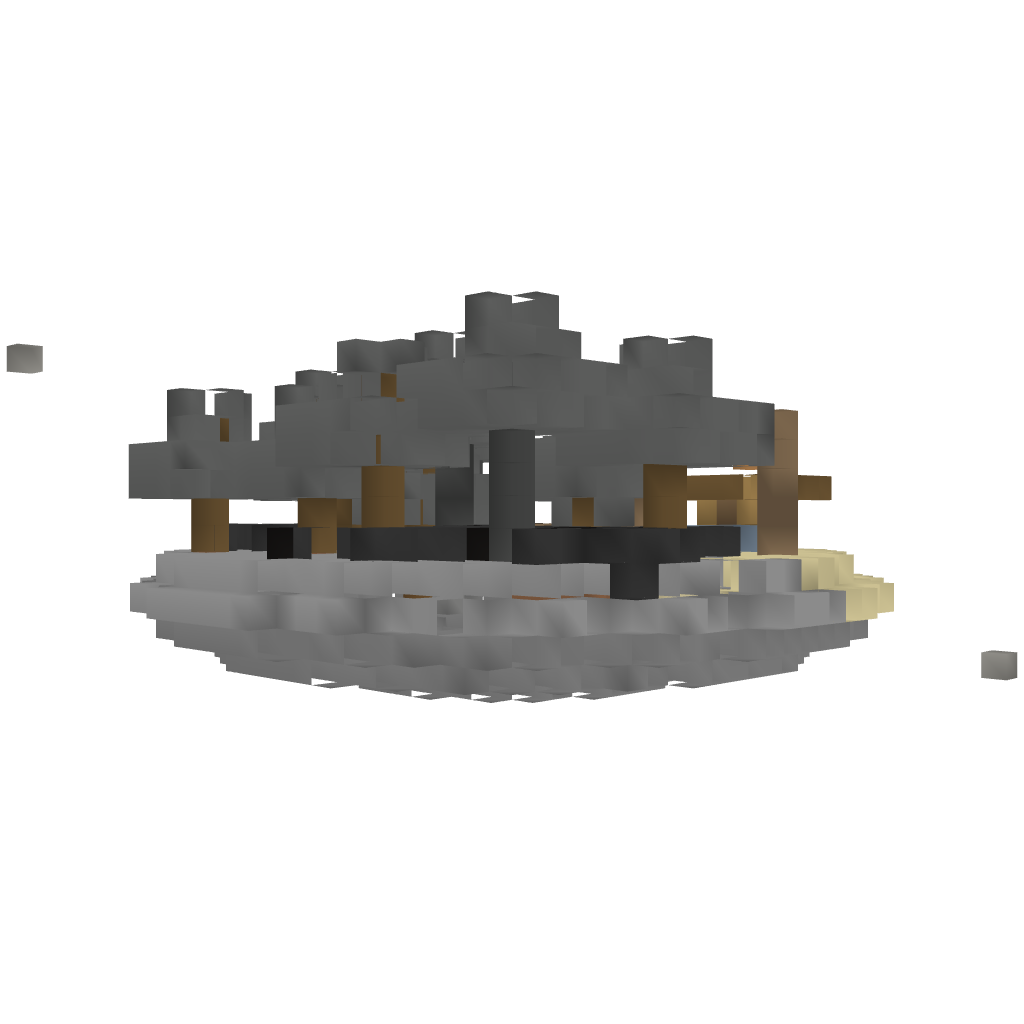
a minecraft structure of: small floating island